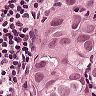
Metastatic tissue present: yes